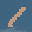
Label: 1